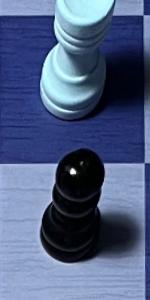
Label: Pawn_Black